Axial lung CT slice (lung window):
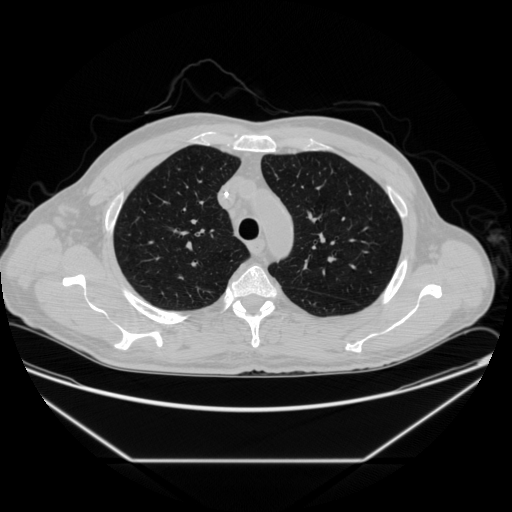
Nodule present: no